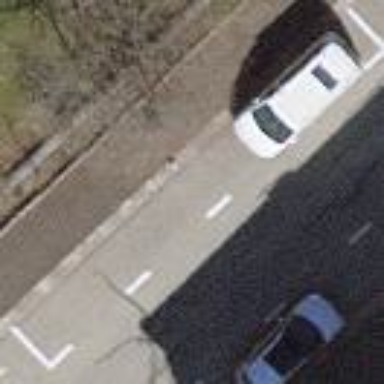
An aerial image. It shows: Street side parking area.